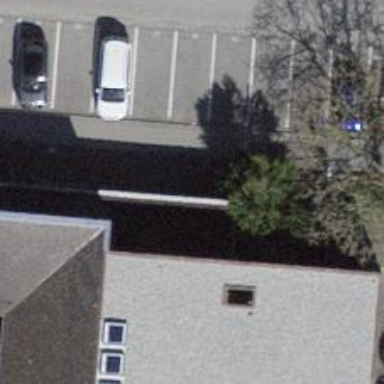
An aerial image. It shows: Bicycle parking area with stands available.